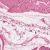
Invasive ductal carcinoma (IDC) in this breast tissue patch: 0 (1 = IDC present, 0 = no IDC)